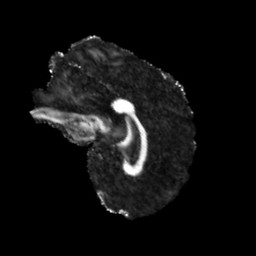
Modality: FA
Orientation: sagittal
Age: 54
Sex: male
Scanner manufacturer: siemens
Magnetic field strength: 3 T
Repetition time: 3.23 s
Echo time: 0.0892 s